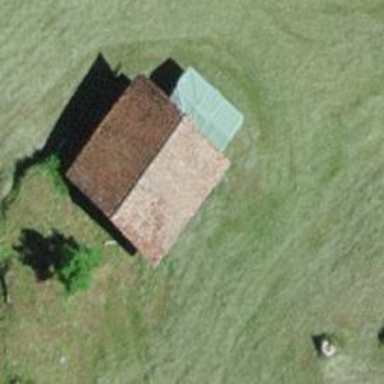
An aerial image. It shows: Barn.